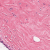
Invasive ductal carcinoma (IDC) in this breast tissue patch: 0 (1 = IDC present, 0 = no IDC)